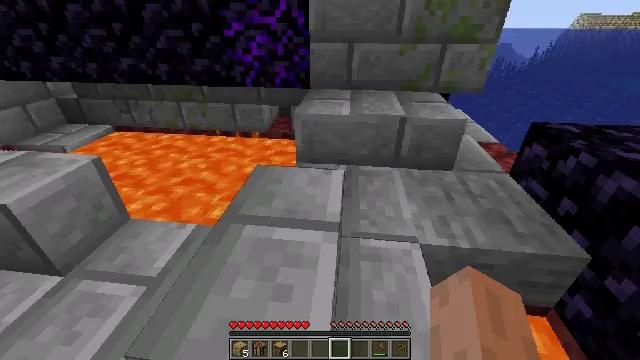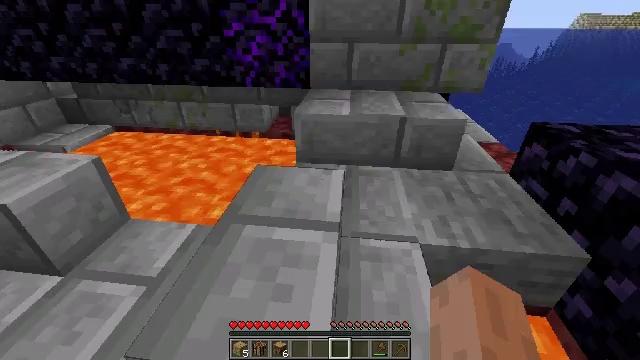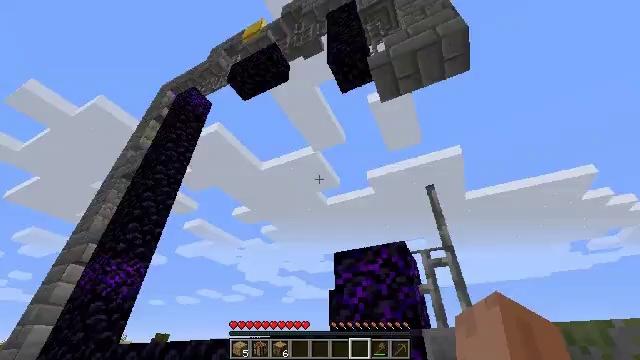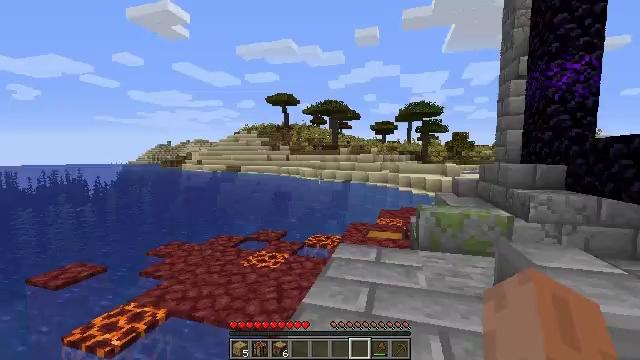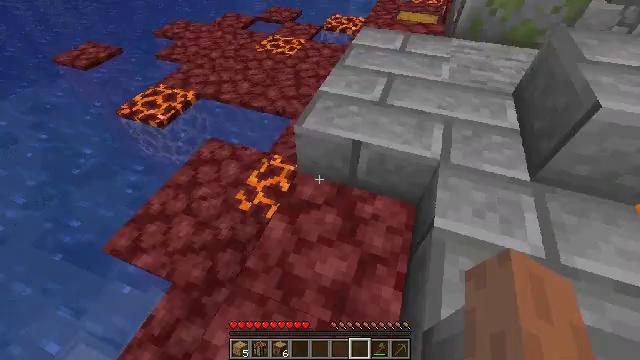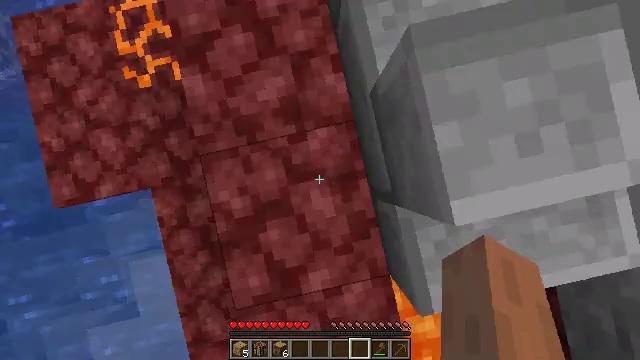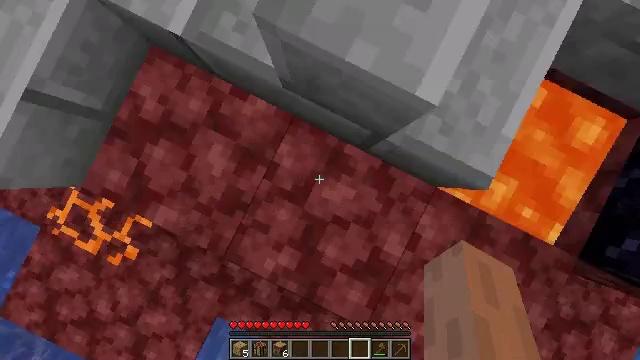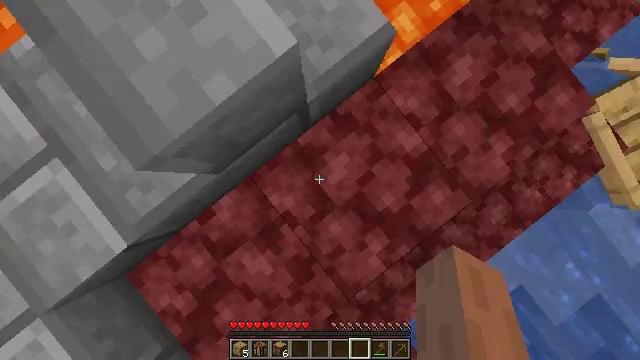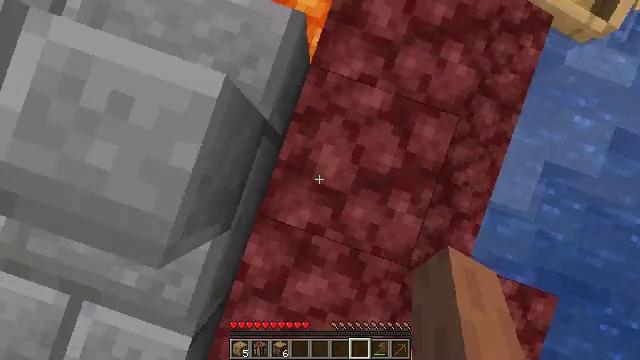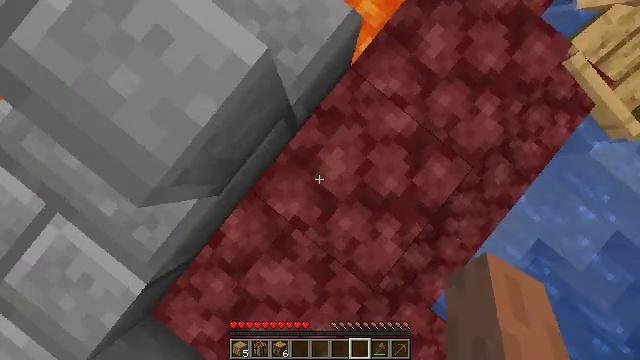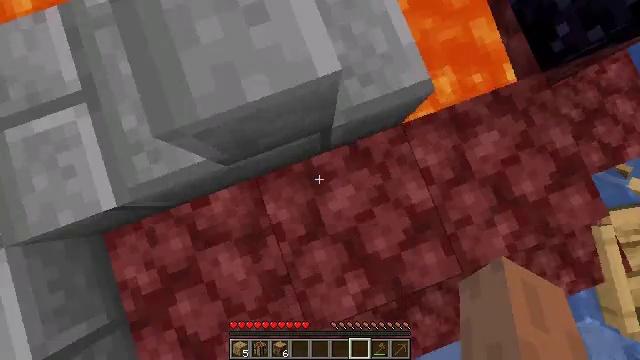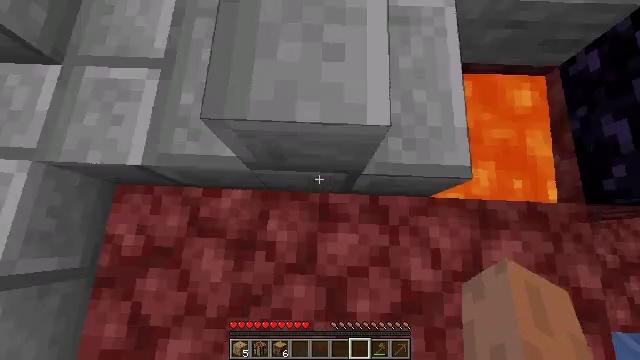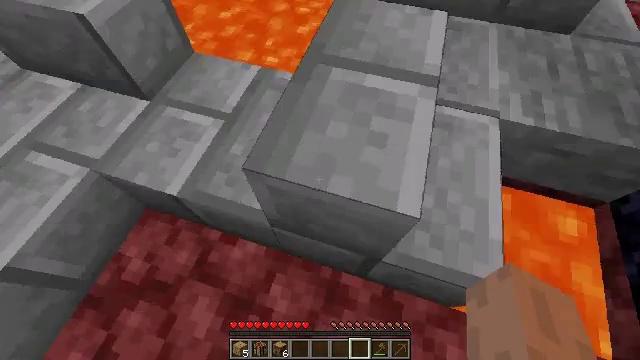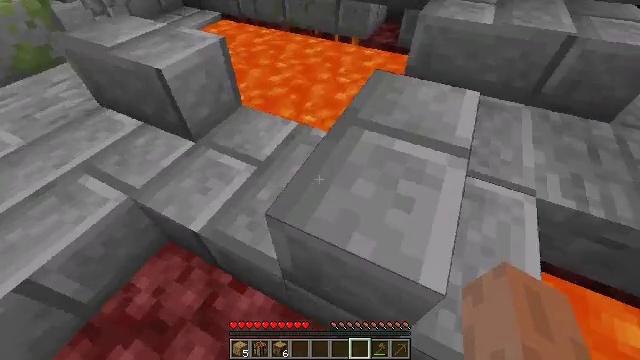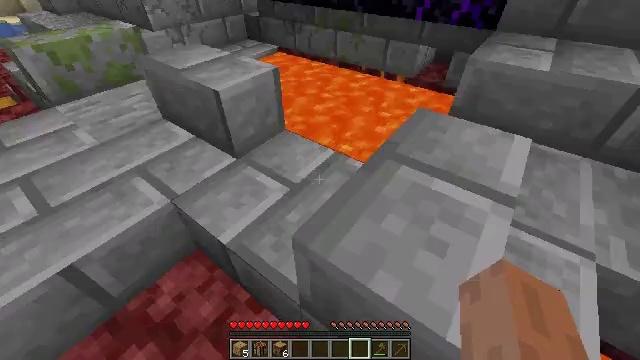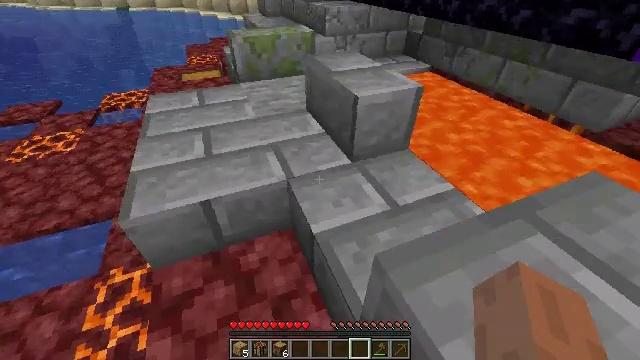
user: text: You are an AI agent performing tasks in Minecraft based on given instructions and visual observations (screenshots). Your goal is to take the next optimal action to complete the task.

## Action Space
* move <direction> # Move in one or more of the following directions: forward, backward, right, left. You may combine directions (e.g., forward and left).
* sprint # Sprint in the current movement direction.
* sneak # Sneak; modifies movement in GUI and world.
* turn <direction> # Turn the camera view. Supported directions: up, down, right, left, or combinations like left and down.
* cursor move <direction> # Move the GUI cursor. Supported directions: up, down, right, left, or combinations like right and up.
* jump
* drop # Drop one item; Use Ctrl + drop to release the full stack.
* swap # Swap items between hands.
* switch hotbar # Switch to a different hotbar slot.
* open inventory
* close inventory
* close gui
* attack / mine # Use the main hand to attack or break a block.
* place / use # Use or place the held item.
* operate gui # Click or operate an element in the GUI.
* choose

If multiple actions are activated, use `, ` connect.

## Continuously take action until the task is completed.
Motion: motion action
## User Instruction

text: Mine the chest to collect it.
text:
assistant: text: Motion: move forward
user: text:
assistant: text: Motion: move forward, turn left and up
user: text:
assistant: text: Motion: turn left and down
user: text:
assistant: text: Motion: turn left and down
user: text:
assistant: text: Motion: turn right and down
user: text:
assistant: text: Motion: turn right and down
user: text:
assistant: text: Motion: turn right and down
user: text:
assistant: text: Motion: turn right and down
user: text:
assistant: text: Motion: turn left and down
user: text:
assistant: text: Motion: turn left and up
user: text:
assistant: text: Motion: turn left and up
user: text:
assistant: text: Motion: turn left and up
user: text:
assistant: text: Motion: turn left and up
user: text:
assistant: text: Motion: turn left and up
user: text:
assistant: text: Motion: turn left and up
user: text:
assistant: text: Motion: turn left and up
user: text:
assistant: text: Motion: turn left and up
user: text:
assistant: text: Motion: turn left and up
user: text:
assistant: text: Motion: turn left and up
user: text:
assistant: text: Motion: move forward, turn left and up
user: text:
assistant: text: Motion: move forward
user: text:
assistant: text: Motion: move forward, turn right and up
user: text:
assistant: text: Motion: move forward, turn right and up
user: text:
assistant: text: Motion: move forward, turn right
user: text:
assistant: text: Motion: move forward
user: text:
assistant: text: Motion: move forward, turn right and down
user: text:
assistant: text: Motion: turn right and down
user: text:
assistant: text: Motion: turn right and down
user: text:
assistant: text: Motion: turn right
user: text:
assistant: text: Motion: turn right